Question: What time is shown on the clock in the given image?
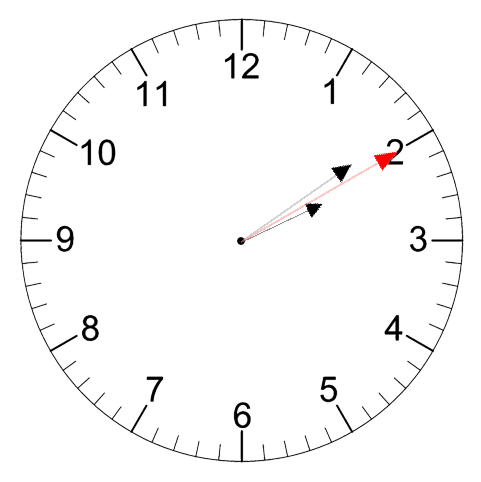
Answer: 02:09:10